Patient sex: M
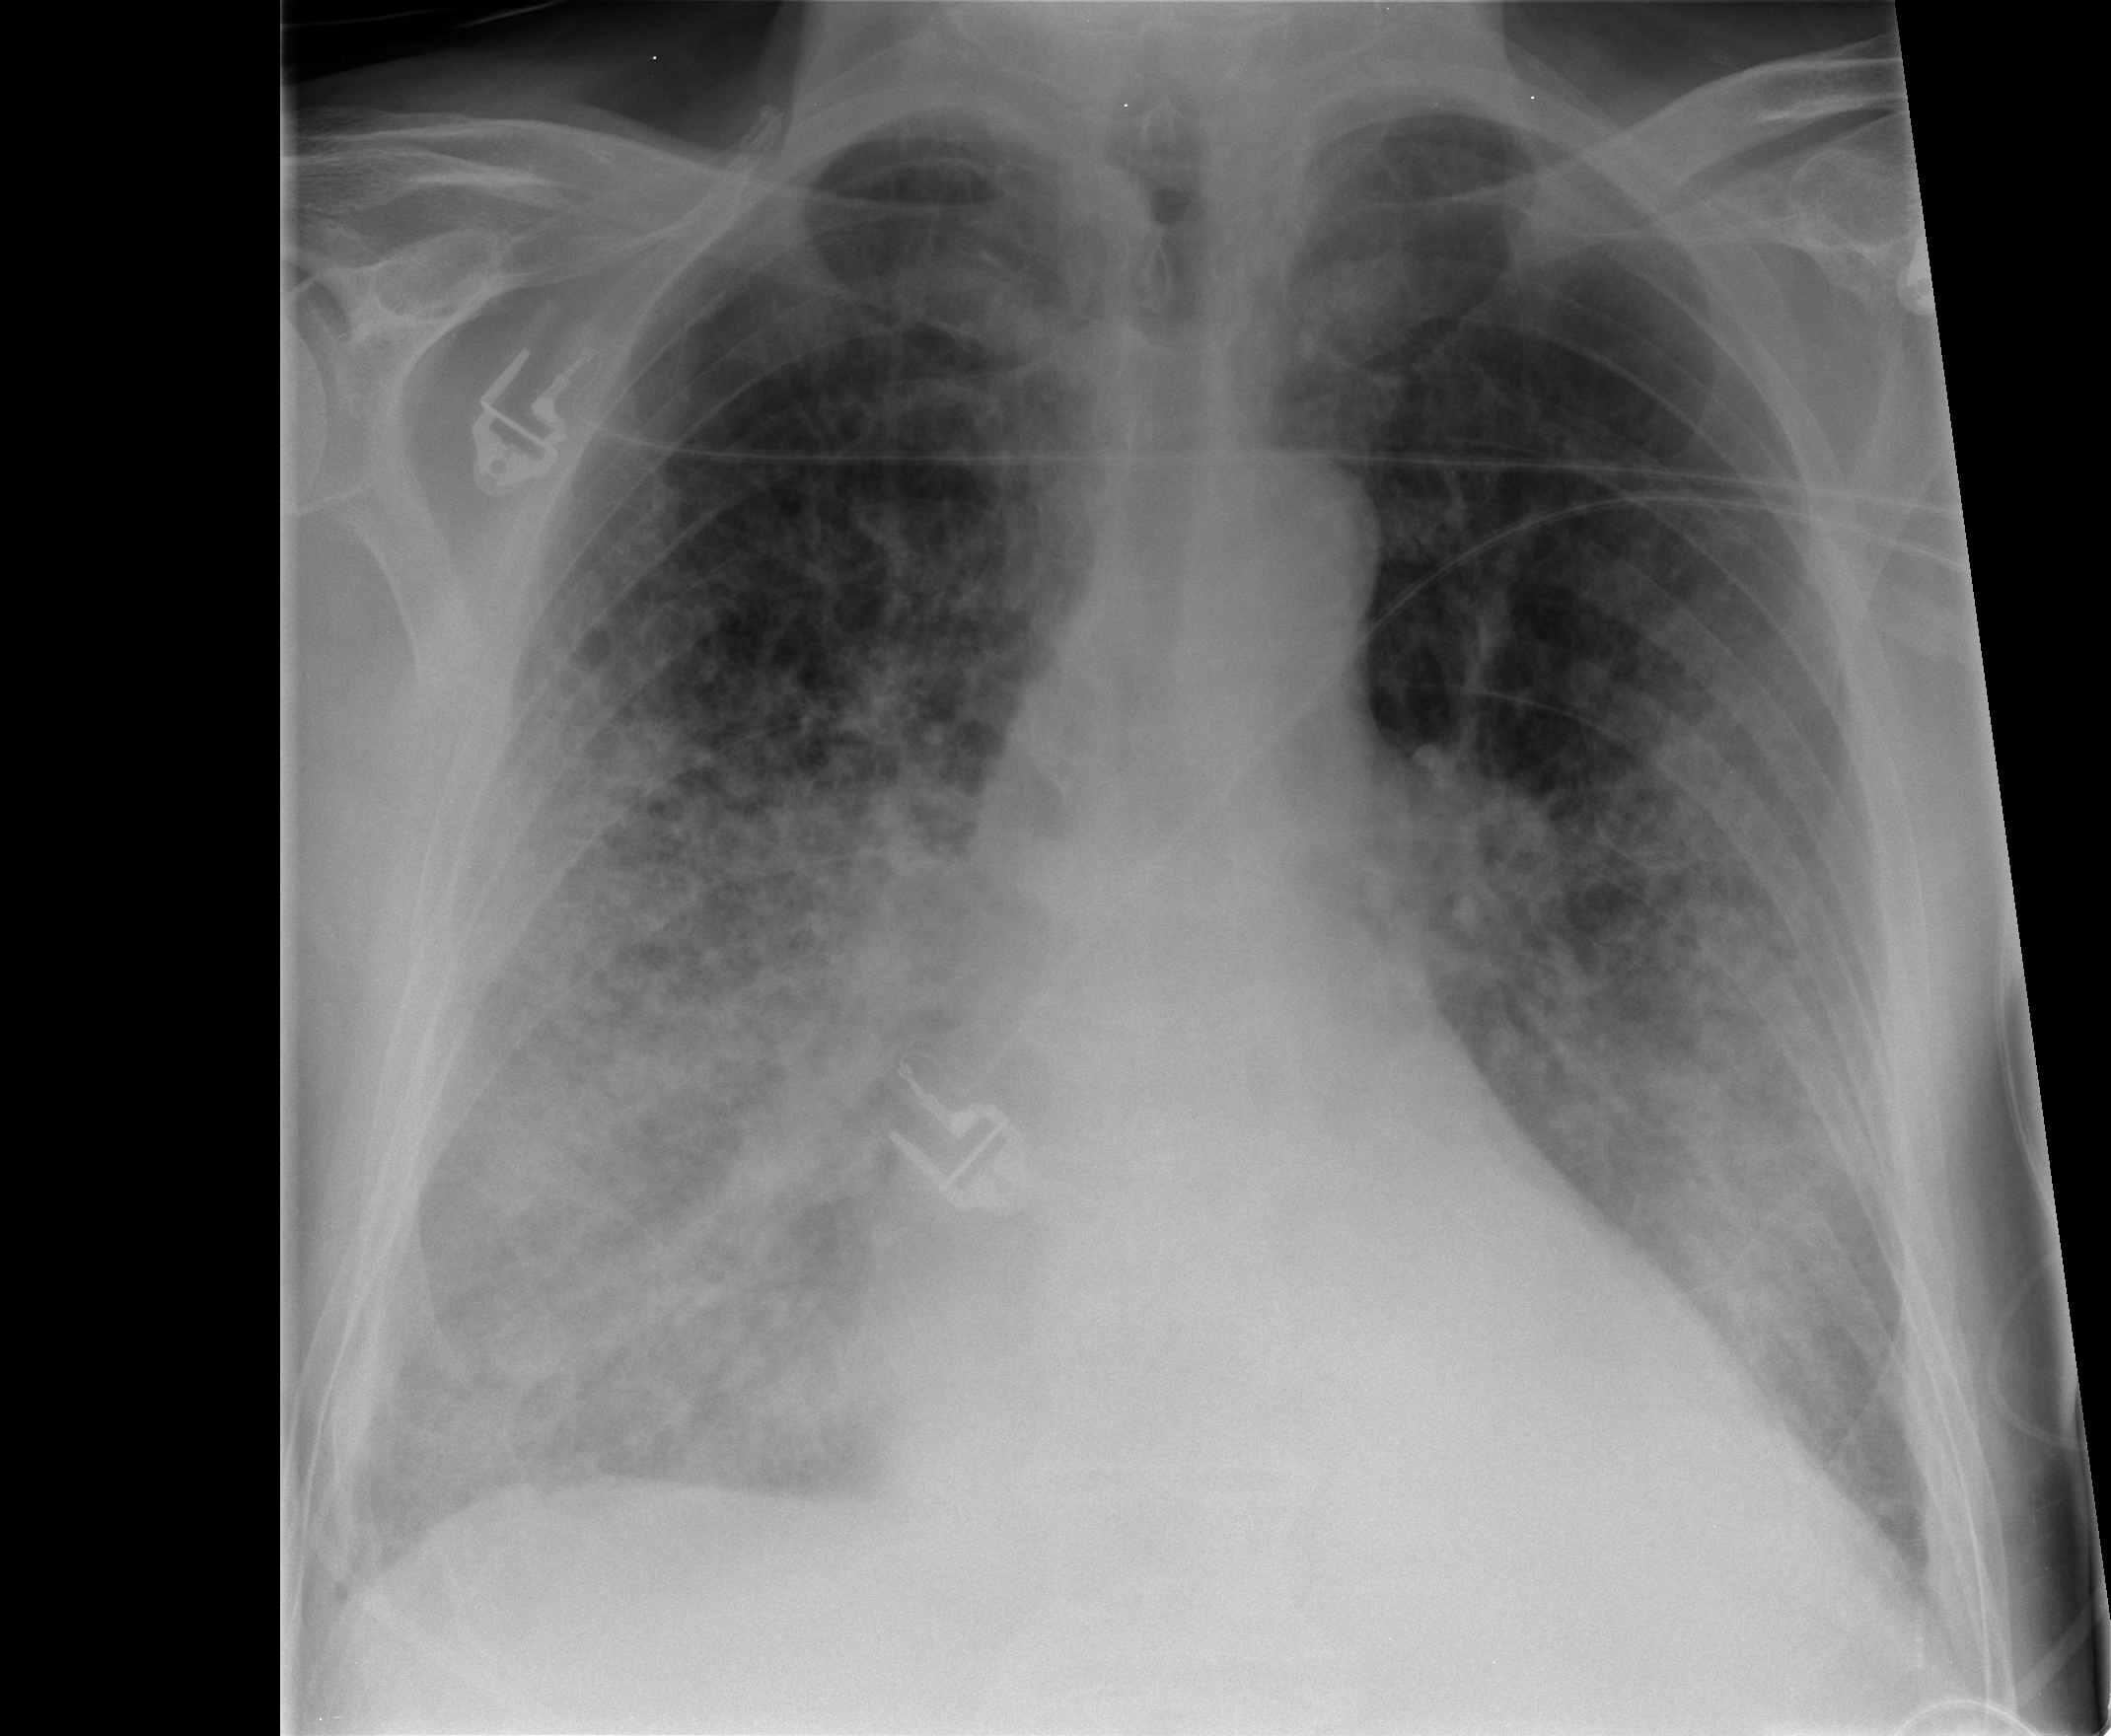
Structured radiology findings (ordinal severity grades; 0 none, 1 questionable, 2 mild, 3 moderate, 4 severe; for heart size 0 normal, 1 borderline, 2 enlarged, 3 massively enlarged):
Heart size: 2
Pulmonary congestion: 3
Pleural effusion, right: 0
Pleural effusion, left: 0
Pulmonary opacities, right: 3
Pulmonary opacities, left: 3
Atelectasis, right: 3
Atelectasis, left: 3